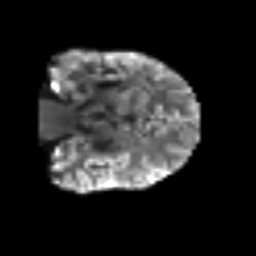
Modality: T2w
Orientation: coronal
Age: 50
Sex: male
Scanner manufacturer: siemens
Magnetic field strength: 3 T
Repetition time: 6.1 s
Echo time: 0.101 s